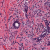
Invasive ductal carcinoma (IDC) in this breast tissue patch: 1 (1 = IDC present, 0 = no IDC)